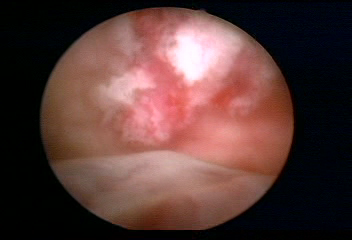
Modality: WLC
Class: Malignant
Subclass: LowGradePapillary
Lesion: L1
Stage: Ta
Morphology: Papillary
Bladder cancer association: Yes
Annotated structures: Tumor